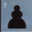
Piece: bP